Question: I'm doing a project to call 'Matlab' function by call 'MCR' by 'P/Invoke'.
It throw an exception but I cannot solve it, I search a lot but cannot find the solution.
This is the error

'''
[DllImport(@"C:\Program Files\MATLAB\MATLAB Compiler Runtime80
untime\win64\mclmcrrt8_0.dll", EntryPoint = "mclInitializeApplication_proxy", CallingConvention = CallingConvention.Cdecl)]
private static extern bool mclInitializeApplication(string options, Int32 count);
private static void Main(string[] args)
{
var option = "-nojvm";
var result = mclInitializeApplication(option, 1);
Console.WriteLine(result);
Console.ReadLine();
}
'''
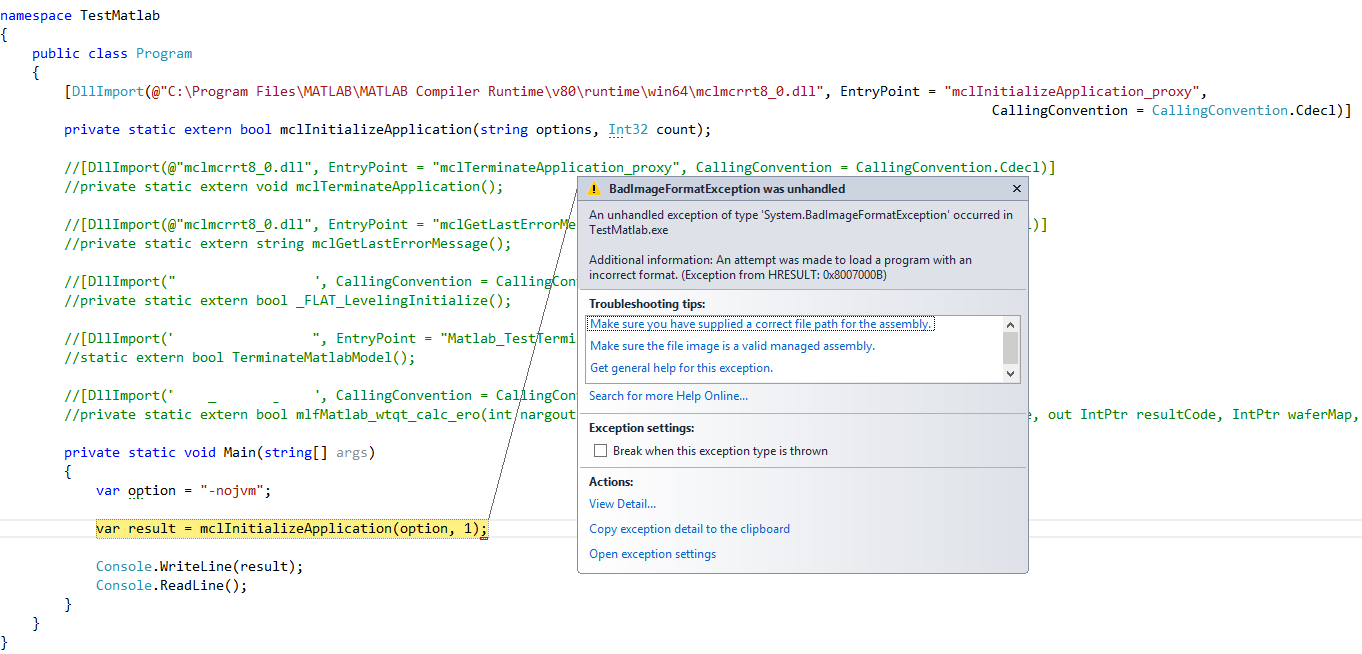
Answer: The correct marshalling for "mclIntializeApplication" is:
'''
[DllImport((@"C:\Program Files\MATLAB\MATLAB Compiler Runtime80
untime\win64\mclmcrrt8_0.dll, EntryPoint = "mclInitializeApplication_proxy", CallingConvention = CallingConvention.Cdecl, CharSet = CharSet.Ansi, ExactSpelling = true)]
public static extern bool mclInitializeApplication([MarshalAs(UnmanagedType.LPArray, ArraySubType = UnmanagedType.LPStr)] string[] options, int count);
'''
That is the first parameter is an array of strings (char**). You should then call it this way:
'''
var options = new [] { "-nojvm" };
var result = mclInitializeApplication(options, options.Length);
'''
To avoid passing length and controlling for boolean result you can also wrap above function to something more C# friendly:
'''
public static void mclInitializeApplication(params string[] options)
{
var count = 0;
if (options != null) { count = options.Length; }
if (!_mclInitializeApplication(options, count))
{
var reason = mclGetLastErrorMessage();
throw new Exception(String.Format("Call to '{0}' failed: {1}", "mclInitializeApplication", reason));
}
}
'''
With:
'''
[DllImport(@"C:\Program Files\MATLAB\MATLAB Compiler Runtime80
untime\win64\mclmcrrt8_0.dll", EntryPoint = "mclGetLastErrorMessage_proxy", CallingConvention = CallingConvention.Cdecl, CharSet = CharSet.Ansi, ExactSpelling = true)]
private static extern IntPtr _mclGetLastErrorMessage();
public static String mclGetLastErrorMessage()
{
var ptr = _mclGetLastErrorMessage();
return Marshal.PtrToStringAnsi(ptr);
}
'''
But, in my real opinion, if you want to target .NET, the best solution is to let Matlab to compile in .NET directly with the SDK provided by Mathworks.